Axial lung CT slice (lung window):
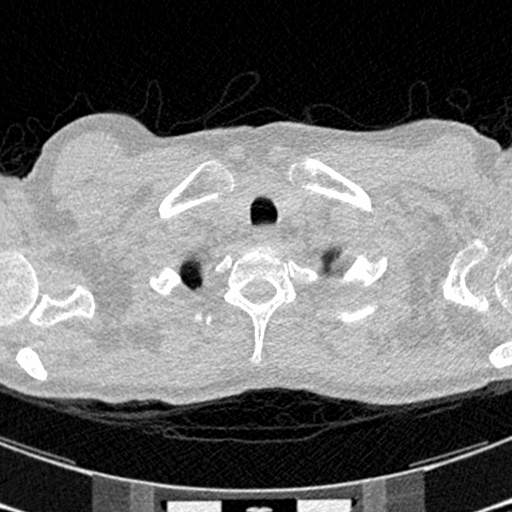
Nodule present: no